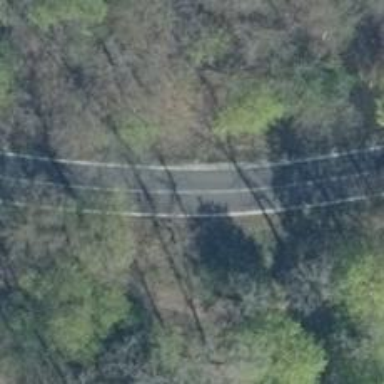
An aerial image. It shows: Secondary road with asphalt surface.